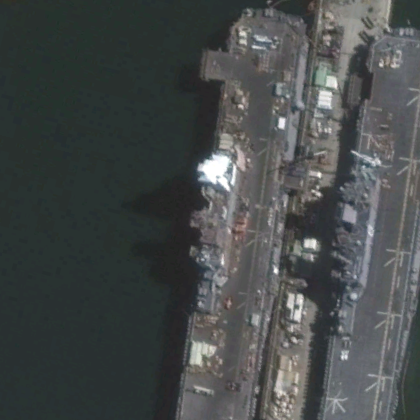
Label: assault